Aerial crown-view tile of a tropical tree (Barro Colorado Island, Panama), acquired 20250616:
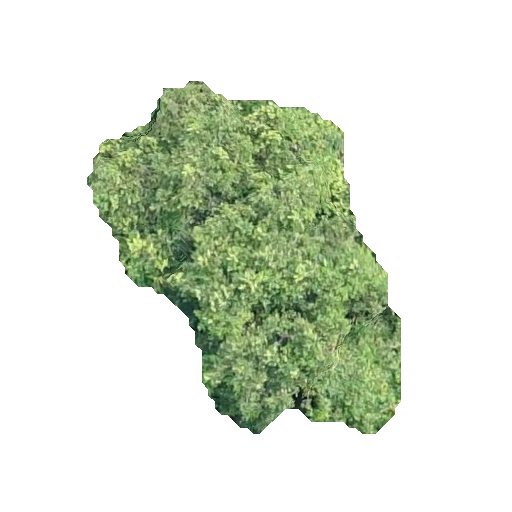
Species: Calophyllum longifolium
GBIF accepted scientific name: Calophyllum longifolium
Crown area: 103.617 m²